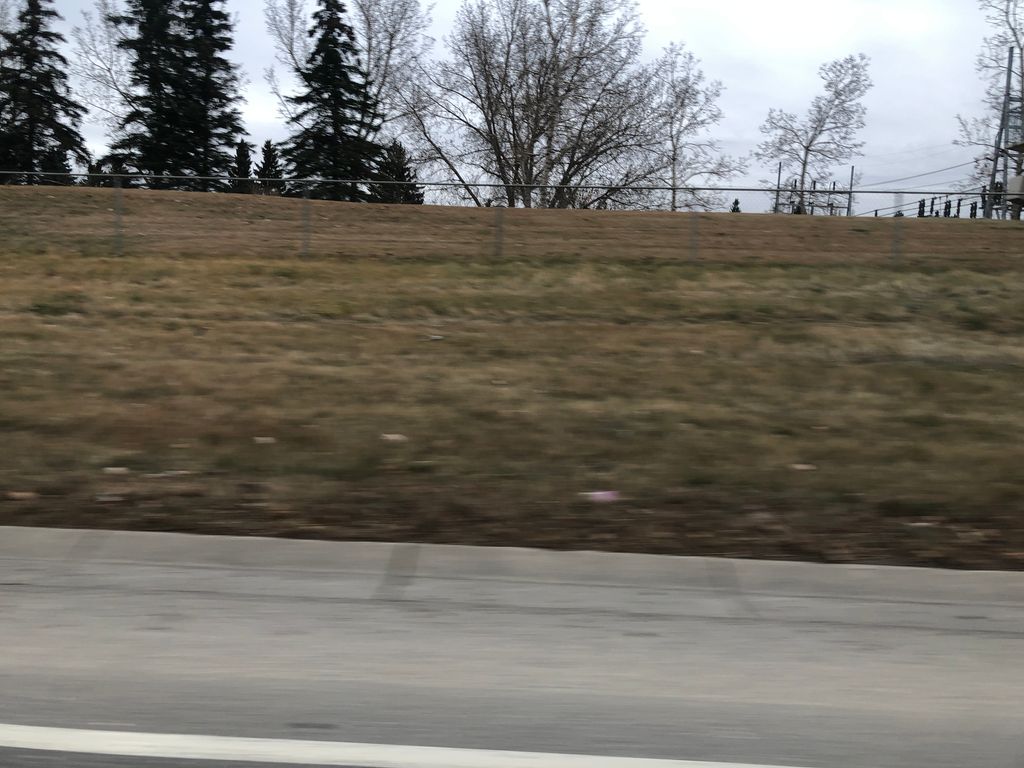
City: calgary